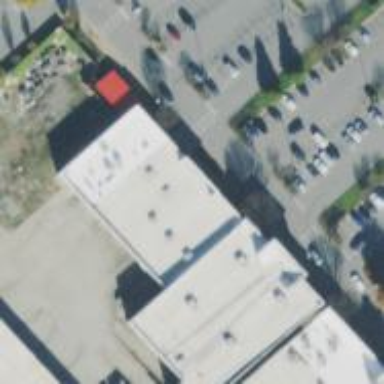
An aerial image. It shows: Commercial building.